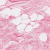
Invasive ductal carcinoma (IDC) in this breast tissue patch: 0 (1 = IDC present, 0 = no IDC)